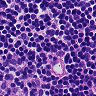
Metastatic tissue present: no